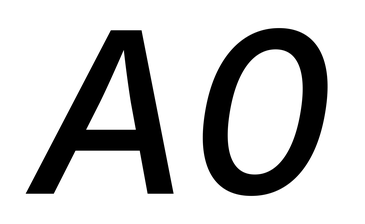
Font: Inter-Italic_Medium_Italic